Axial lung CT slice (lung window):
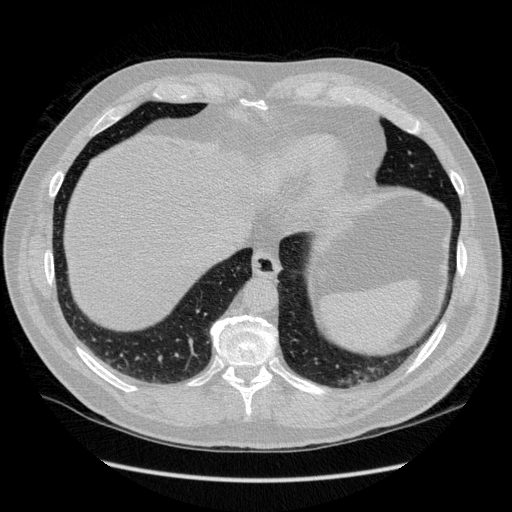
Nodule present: no